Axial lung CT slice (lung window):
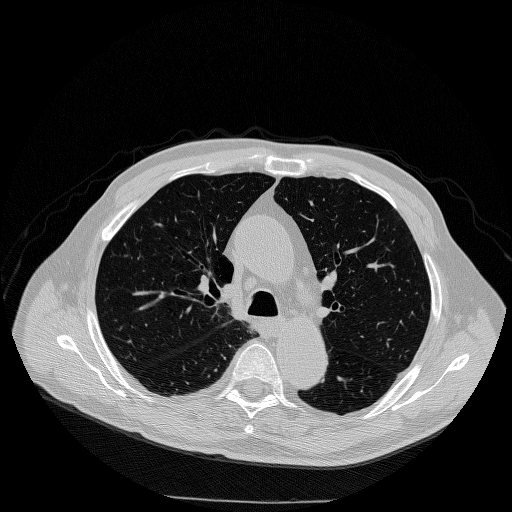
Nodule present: no